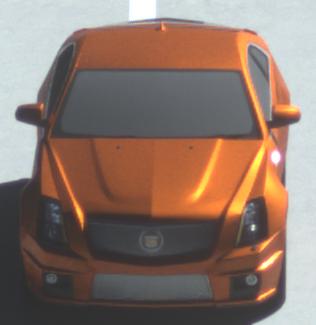
Make: Cadillac
Model: CTS-V
Detailed model: CTS-V (II) Limousine
Model produced from: 2008/11
Model produced until: 2010/12
Doors: 4
Color: orange
Road condition: dry road
Daytime: morning or afternoon
Contrast: high contrast